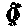
Label: bird